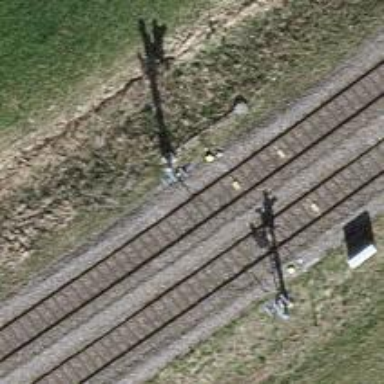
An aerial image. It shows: Railway signal.